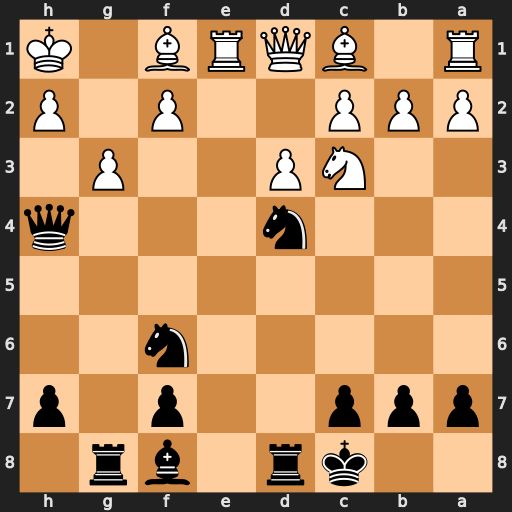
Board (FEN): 2kr1br1/ppp2p1p/5n2/8/3n3q/2NP2P1/PPP2P1P/R1BQRB1K
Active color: b
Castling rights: -
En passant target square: -
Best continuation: Ng4 Qxg4+ Qxg4